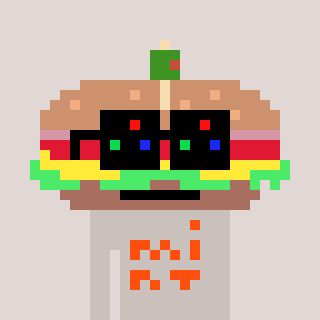
a pixel art character with square black sunglasses, a sandwich-shaped head and a foggrey-colored body on a warm background